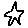
Label: star